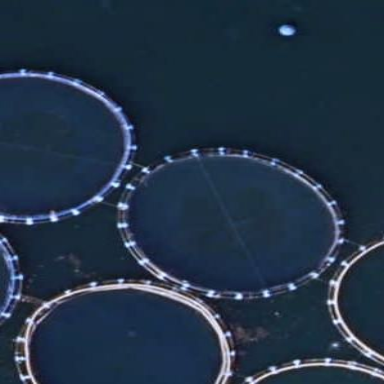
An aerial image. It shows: Man-made mussel raft.